Question: Iam using <URL> multiple date picker. I want to add dates dynamically into this text box.But it is not showing inside the text box. Jsfiddle added.
'<input type="text" id="from-input" value="02/20/2014">'
My php code is like below
'''
<?php
while($fetch=mysql_fetch_array($qry))
{
?>
<input type="text" id="from-input" value="<?php echo $fetch['sel_date']; ?>">
<?php
}
?>
'''
<URL>

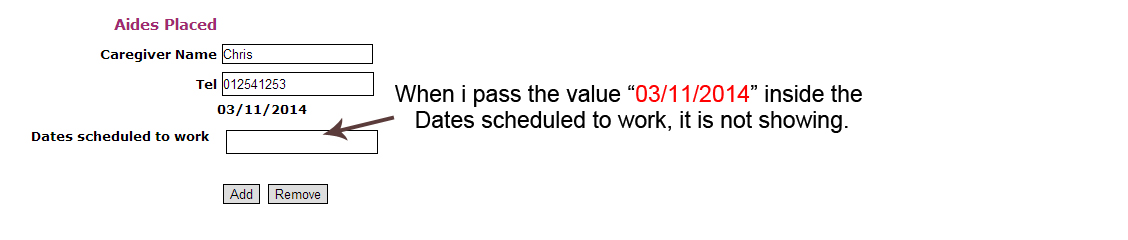
Answer: You have a couple of problems.
First, you can't just add a value to the element you add 'multiDatesPicker' to and expect that date to be selected because it will clear the values. Instead, use an alternate field, like this:
'''
<div class="box">
<input type="text" id="from-input">
</div>
<input type="hidden" id="orig-dates" value="<?php echo $fetch['sel_date']; ?>">
'''
Then in your JS, you first create the datepicker, then add the dates to it:
'''
$('#from-input').multiDatesPicker();
var orig_dates_str = $("#orig-dates").val();
if (orig_dates_str.length > 0) {
var orig_dates_arr = orig_dates_str.split(",");
var dates = new Array();
for (i=0; i<orig_dates_arr.length; i++) {
numbers = orig_dates_arr[i].split("-");
d = new Date(numbers[0], numbers[1] - 1, numbers[2]);
dates.push(d);
}
$('#from-input').multiDatesPicker('addDates', dates);
}
'''
Then your second error is that the format "MM/DD/YYYY" is not recognized. Instead, you need to do "YYYY-MM-DD".
In PHP you can do this like so:
'''
$date = new DateTime($fetch['sel_date']);
echo $date->format('Y-m-d'); // Put this into the <input>
'''
<URL>